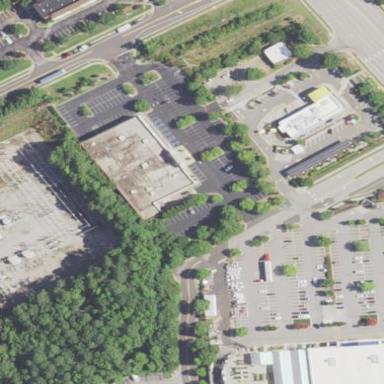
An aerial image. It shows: Retail area.